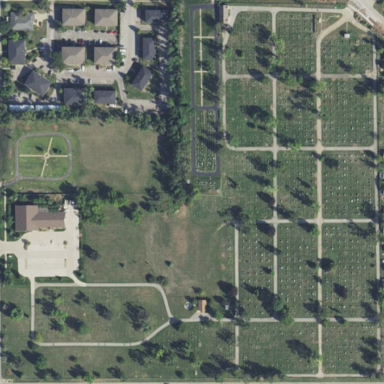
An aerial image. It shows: Cemetery.